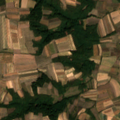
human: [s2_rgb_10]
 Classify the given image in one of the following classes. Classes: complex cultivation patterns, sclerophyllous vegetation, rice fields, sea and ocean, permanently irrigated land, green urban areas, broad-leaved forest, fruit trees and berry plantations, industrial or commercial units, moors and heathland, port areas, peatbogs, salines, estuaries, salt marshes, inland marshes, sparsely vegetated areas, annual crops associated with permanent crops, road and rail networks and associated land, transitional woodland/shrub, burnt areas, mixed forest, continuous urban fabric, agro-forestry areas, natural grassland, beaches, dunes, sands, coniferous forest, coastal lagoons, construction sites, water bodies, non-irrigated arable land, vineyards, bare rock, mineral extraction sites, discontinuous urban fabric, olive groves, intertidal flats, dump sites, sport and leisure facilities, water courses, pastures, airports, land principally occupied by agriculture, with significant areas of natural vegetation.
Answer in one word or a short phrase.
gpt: non-irrigated arable land, complex cultivation patterns, land principally occupied by agriculture, with significant areas of natural vegetation, broad-leaved forest